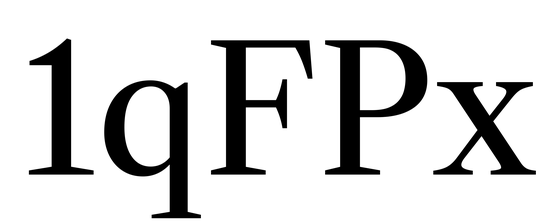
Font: LibreCaslonText_Regular